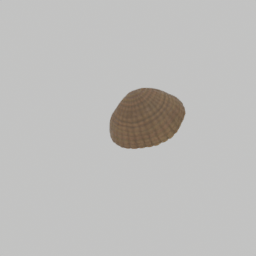
Label: animals